Interaction volume radius: 5 \u00c5
Interaction volume height: 15 \u00c5
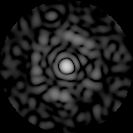
Disorder parameter: 0.8096